Question: I'm trying to build a highchart that looks like this:

For some reason I can't seem to find an example of how to get dates in the Y Axis, only the X Axis.
Does anyone have a JSFiddle they could share of how to do this?
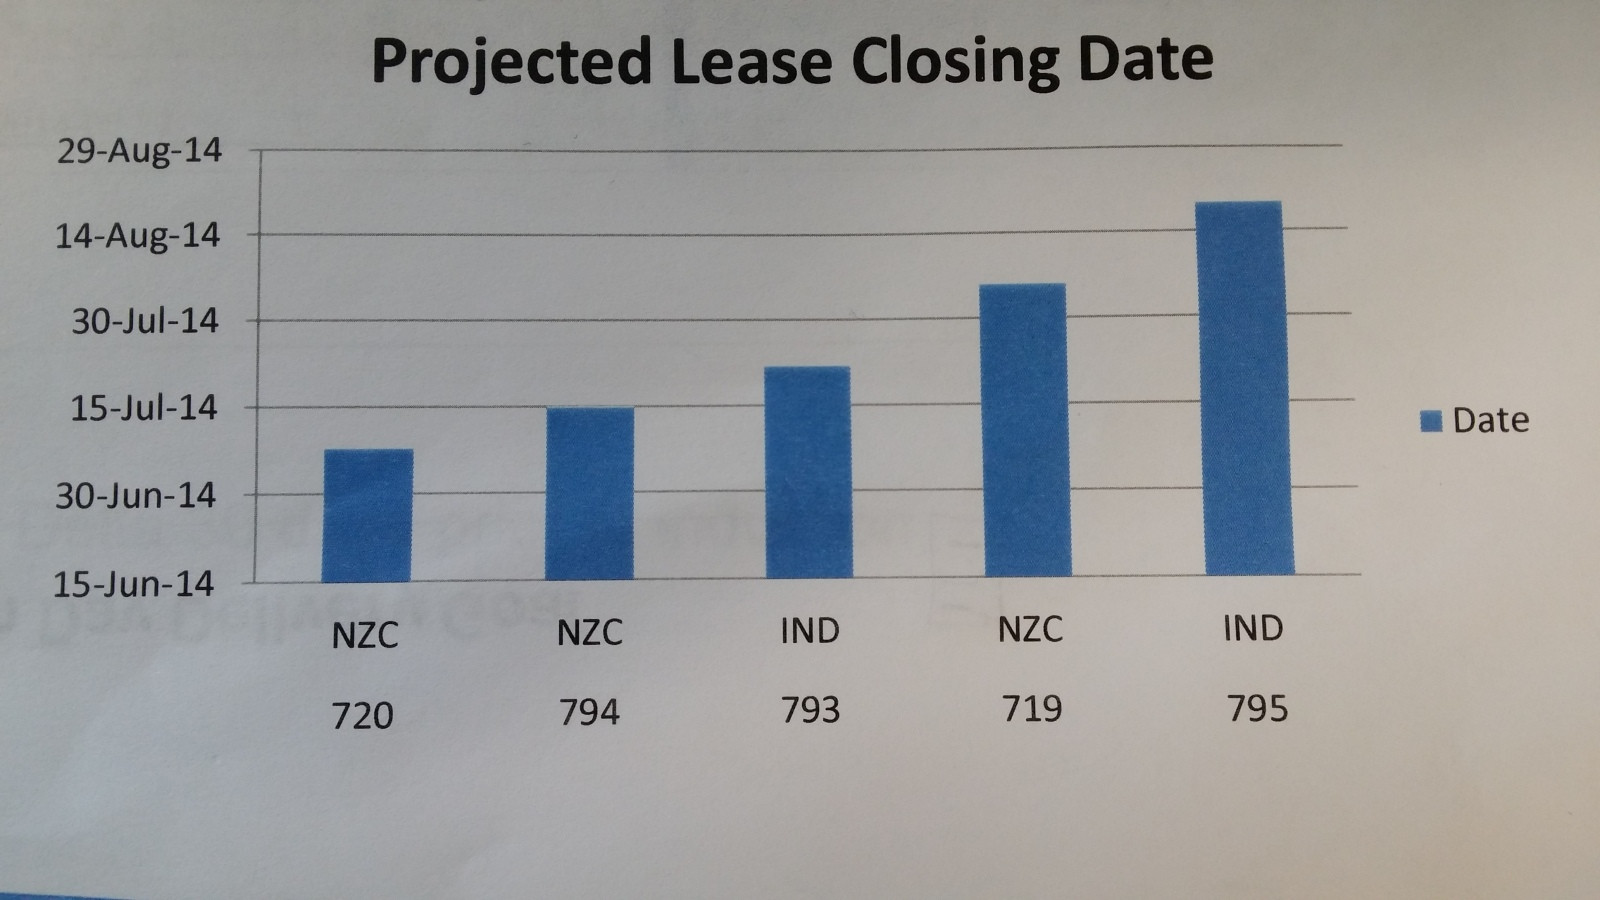
Answer: I think that you just need to set 'type' of Y axis as:
'''
yAxis: {
type: 'datetime'
}
'''
...and write other code like if X axis has type 'datetime' but keep in mind that axes were swapped. Also don't forget that you need to customize your tooltip to format the datetime value (use the property 'tooltip: formatter'). Also as I see in your picture you need to customize datetime labels of your Y axis. You may use the property 'labels: formatter' for X axis.
So there is an example: <URL>